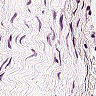
Metastatic tissue present: no